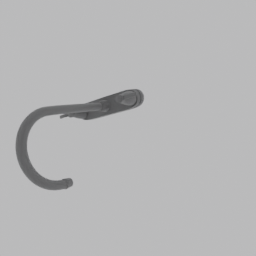
Label: appliances